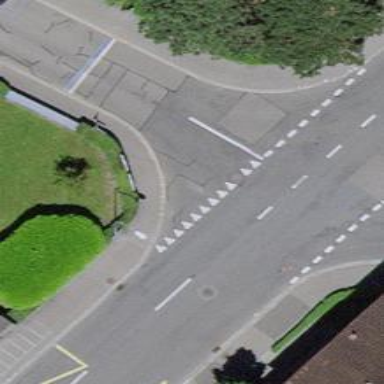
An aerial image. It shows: Kerb barrier.